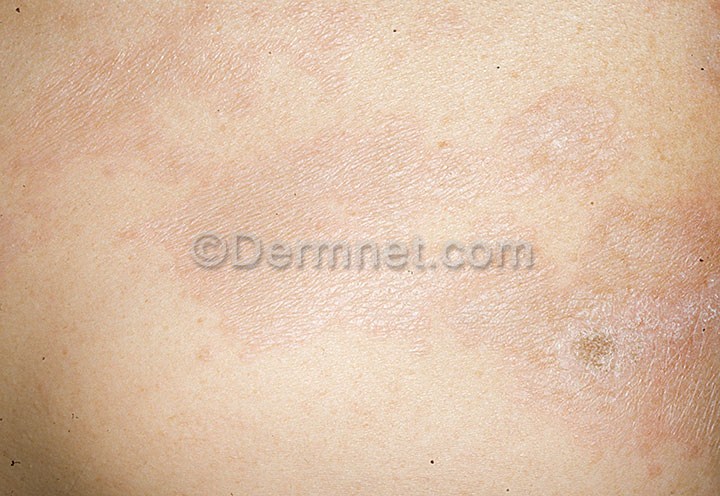
Disease: Psoriasis pictures Lichen Planus and related diseases